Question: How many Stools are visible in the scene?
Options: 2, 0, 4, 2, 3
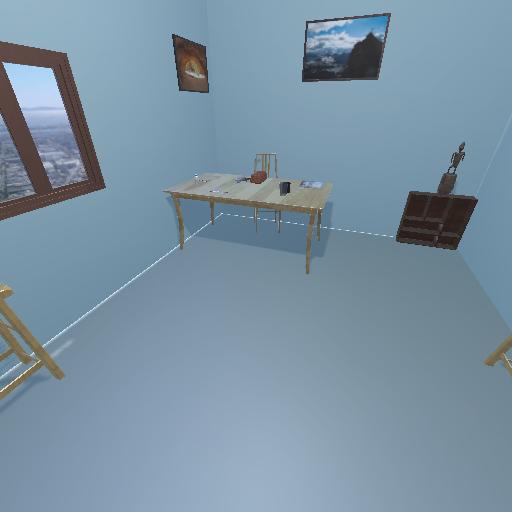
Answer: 2